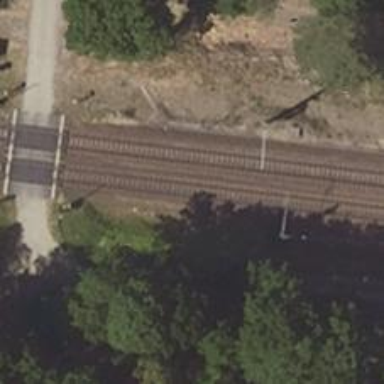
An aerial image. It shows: Railway signal.